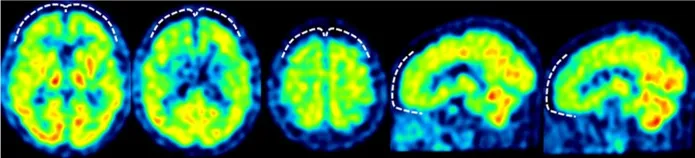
762 ,2,. The bilateral prefrontal cortices show hypoperfusion (white dashed curves). And decreased with time Their mean normalized counts are 47.8, 43.6, and 42.2, respectively. The voxel value normalization and calculation were performed using PMOD version 3.7 (PMOD Technologies Ltd. , Zurich, Switzerland). SPECT, single-photon emission computed tomography.
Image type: radiology (spect)